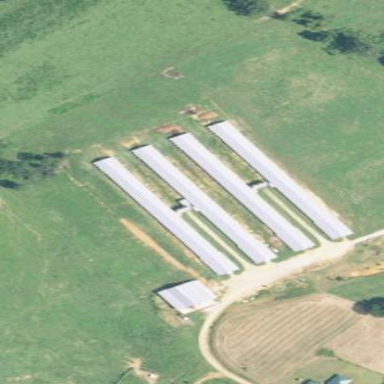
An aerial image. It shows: Farm auxiliary building.